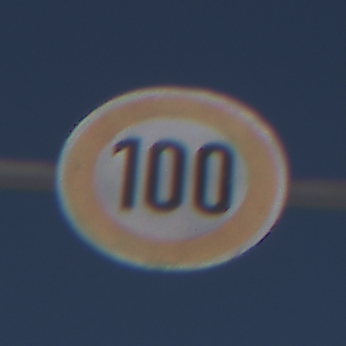
Verkehrszeichen: Geschwindigkeit100
Umgebung: Outdoor, Nature
Tageszeit: MorningAfternoon
Wetter: PartlyCloudy
Licht: Natural
Jahreszeit: Winter
Kontrast: HighContrast